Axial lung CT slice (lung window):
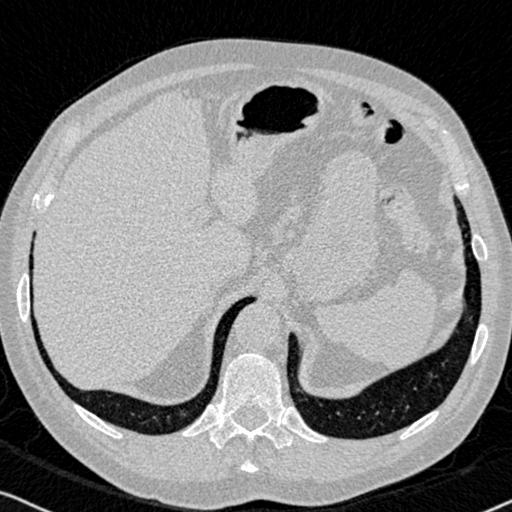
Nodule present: no